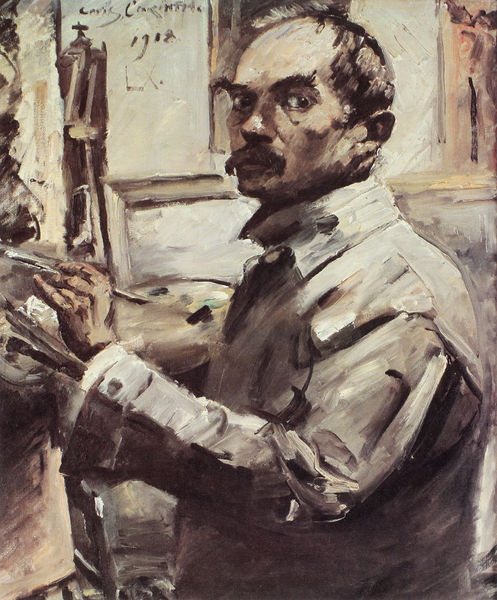
Titel: Selbstbildnis im weißen Kittel
Künstler: Lovis Corinth
Institution: Köln, Wallraf-Richartz-Museum
Schlagwörter: gemälde, hand, mann, weiß, impressionismus, degas, fenster, frankreich, grau, raum, schwarz, zimmer, blick, bart, jacke, schnurrbart, wand, augen, bild, portrait, porträt, spiegel, öl, augenbrauen, knopf, schnurbart, maler, staffelei, schnauzbart, schnauzer, selbstporträt, selbstbildnis, kittel, leinwand, malen, palette, pinsel, selbstportrait, expressionist, 1912, 1908, 1918, movember, max frisch, pbeckmann